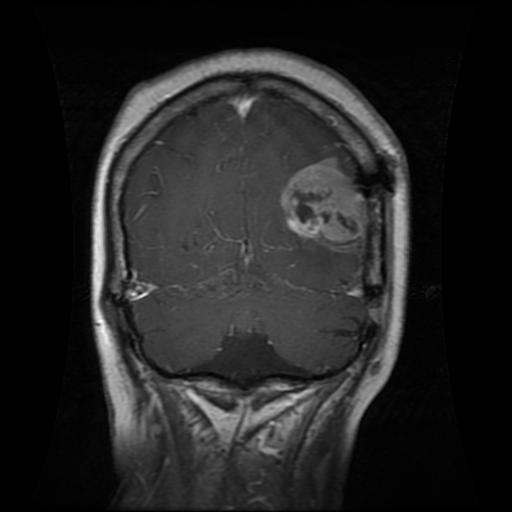
Label: glioma